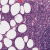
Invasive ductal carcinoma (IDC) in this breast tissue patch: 0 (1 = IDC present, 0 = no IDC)